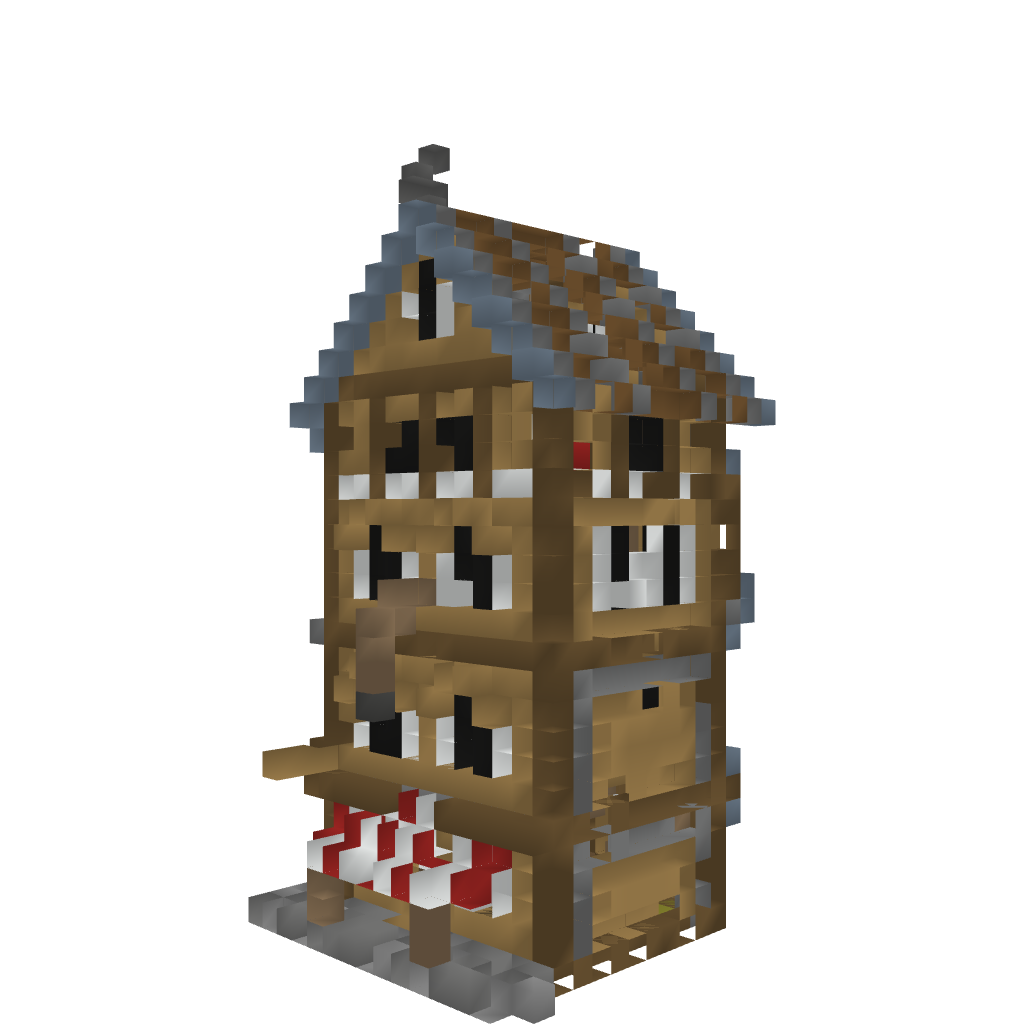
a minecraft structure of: rustic inn